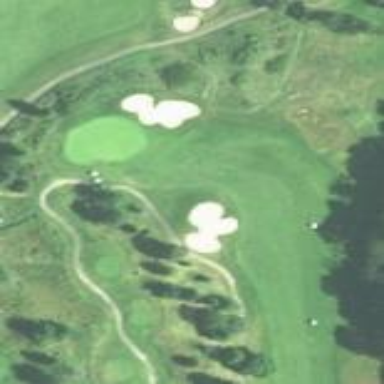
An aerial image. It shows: Grassy area designated as golf fairway.